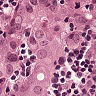
Metastatic tissue present: yes